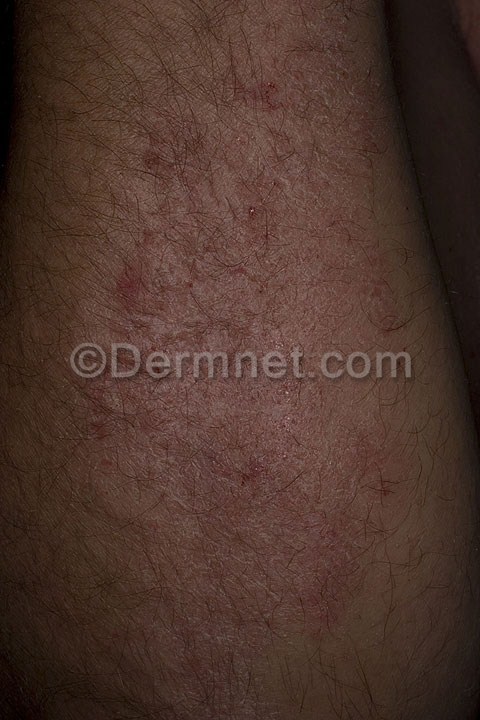
Disease: Tinea Ringworm Candidiasis and other Fungal Infections